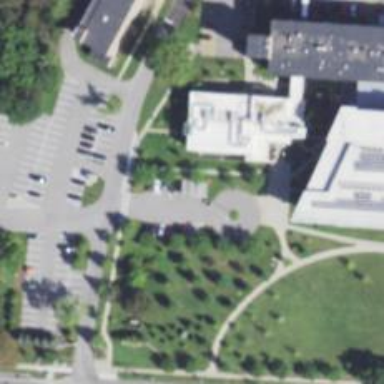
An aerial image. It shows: Parking space is available.